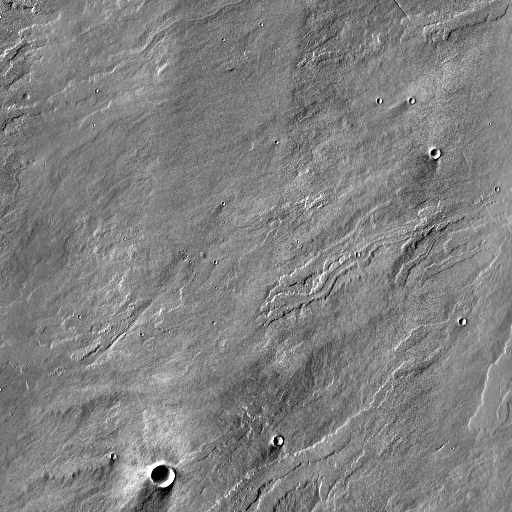
Crater classes present: Background, Other, Buried